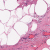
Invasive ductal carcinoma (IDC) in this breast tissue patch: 0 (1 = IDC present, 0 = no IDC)